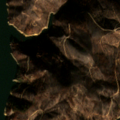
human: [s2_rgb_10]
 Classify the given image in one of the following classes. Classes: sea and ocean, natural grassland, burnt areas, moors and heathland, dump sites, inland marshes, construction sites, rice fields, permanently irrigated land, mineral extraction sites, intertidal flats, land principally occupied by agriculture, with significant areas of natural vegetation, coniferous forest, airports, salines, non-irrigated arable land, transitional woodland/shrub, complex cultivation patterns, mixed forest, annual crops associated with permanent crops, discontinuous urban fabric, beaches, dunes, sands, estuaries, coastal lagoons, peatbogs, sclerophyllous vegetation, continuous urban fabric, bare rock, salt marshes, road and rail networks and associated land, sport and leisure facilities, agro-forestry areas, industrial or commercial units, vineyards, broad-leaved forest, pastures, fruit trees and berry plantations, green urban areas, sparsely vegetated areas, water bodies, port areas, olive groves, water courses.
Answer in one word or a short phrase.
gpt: coniferous forest, transitional woodland/shrub, water bodies